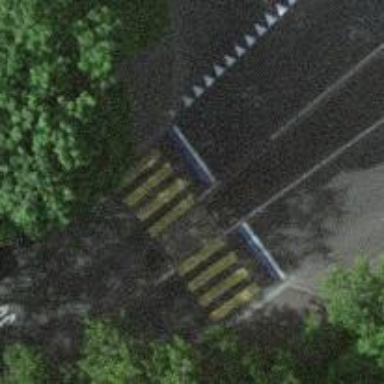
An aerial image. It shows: Kerb serving as barrier.